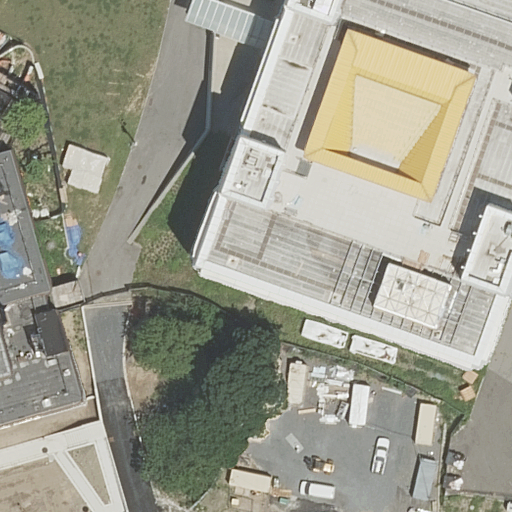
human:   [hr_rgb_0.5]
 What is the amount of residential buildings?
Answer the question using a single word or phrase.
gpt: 2

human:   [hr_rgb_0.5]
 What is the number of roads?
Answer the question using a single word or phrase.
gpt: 3

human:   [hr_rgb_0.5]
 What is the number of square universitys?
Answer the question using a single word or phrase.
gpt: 0

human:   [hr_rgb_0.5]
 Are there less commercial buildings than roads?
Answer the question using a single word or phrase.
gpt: yes

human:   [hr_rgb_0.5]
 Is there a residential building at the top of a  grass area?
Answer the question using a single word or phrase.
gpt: yes

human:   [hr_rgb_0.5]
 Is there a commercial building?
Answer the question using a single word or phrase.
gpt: no

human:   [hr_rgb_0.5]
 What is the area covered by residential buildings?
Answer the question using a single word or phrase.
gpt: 136m2

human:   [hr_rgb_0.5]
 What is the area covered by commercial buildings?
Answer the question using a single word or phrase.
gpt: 0m2

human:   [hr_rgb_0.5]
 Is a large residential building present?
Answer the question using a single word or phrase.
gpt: no

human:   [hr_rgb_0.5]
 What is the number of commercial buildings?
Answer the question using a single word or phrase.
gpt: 0

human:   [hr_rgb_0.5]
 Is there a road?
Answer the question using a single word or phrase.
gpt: yes

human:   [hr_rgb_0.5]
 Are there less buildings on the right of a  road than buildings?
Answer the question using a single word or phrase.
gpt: yes

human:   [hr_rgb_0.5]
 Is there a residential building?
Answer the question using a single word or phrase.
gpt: yes

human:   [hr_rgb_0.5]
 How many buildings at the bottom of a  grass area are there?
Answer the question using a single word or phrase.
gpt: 2

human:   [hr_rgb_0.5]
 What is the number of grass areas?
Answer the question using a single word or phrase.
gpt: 3

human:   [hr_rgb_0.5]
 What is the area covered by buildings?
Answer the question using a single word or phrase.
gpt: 136m2

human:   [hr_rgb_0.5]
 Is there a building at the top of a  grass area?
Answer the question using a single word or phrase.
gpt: yes

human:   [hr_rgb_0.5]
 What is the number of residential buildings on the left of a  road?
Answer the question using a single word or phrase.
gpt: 1

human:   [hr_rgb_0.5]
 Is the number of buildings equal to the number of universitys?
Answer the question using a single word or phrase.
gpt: no

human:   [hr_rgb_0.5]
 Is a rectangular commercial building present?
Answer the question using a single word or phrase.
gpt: no

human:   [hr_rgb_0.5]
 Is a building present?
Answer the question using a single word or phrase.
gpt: yes

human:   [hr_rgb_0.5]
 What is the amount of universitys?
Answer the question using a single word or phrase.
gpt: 1

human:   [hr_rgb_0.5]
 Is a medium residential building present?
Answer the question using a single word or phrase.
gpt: yes

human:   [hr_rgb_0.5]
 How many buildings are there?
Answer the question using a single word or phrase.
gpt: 2

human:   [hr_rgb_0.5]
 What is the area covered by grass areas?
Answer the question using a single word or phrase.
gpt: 3373m2

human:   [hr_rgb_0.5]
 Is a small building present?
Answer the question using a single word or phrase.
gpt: yes

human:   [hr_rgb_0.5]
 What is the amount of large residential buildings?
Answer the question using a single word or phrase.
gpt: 0

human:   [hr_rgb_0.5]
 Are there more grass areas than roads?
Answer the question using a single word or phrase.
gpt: no

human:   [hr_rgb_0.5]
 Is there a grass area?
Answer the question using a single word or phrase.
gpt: yes

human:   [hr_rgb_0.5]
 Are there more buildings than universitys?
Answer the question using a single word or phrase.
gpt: yes

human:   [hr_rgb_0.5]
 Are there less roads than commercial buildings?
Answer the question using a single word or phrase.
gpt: no

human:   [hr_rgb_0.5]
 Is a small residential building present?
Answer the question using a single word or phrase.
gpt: yes

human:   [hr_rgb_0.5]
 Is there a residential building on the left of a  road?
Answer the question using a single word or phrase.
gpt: yes

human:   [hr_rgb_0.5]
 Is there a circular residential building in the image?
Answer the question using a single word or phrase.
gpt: no

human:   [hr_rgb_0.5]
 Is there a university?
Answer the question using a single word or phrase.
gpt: yes

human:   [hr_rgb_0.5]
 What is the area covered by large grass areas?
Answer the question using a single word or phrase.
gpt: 3131m2

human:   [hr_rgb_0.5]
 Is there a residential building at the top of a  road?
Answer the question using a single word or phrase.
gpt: yes

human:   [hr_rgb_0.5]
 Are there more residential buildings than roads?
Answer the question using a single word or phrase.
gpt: no

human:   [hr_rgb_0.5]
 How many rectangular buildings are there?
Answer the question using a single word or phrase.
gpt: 2

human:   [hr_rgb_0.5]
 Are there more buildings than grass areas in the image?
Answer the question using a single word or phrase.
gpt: no

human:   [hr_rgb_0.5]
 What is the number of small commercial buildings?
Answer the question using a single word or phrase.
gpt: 0

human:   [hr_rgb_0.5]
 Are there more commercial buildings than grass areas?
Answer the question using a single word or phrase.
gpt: no

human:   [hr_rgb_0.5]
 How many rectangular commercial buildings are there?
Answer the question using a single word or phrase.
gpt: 0

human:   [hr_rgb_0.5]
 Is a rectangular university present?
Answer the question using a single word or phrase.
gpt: no

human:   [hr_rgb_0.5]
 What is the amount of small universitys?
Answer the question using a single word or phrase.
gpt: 0

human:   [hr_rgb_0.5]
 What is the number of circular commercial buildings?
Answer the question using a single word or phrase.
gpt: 0

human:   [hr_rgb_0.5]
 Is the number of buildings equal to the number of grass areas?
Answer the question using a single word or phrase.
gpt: no

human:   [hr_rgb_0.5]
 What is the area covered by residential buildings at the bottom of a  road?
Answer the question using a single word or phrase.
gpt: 0m2

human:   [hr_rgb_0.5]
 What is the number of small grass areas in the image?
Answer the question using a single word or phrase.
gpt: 0

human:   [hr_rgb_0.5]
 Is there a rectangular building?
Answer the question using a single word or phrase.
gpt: yes

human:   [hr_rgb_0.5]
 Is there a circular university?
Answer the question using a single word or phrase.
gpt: no

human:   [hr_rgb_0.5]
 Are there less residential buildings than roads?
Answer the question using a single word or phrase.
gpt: yes

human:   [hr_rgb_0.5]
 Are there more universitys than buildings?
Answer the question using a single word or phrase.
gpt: no

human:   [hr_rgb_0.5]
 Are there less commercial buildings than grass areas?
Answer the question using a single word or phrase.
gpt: yes

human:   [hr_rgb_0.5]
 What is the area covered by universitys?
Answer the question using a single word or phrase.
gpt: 7587m2

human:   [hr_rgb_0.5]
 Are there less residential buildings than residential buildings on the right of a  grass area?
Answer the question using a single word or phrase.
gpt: no

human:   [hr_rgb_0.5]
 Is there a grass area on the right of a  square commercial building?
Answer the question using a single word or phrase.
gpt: no

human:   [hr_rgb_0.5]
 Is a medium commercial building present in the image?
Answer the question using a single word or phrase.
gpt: no

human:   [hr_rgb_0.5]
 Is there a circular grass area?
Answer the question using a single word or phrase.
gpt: no

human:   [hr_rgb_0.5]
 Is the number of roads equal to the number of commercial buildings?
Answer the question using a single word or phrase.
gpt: no

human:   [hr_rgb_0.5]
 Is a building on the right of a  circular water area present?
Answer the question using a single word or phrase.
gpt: no

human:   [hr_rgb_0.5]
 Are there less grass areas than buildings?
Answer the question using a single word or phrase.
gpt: no

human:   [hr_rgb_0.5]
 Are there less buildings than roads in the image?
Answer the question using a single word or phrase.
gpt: yes

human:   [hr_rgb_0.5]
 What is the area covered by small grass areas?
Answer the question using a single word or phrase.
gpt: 0m2